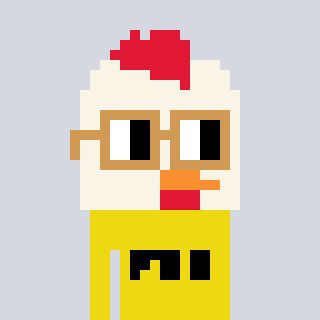
a pixel art character with square brown glasses, a chicken-shaped head and a yellow-colored body on a cool background